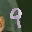
Label: 9